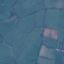
Label: Pasture